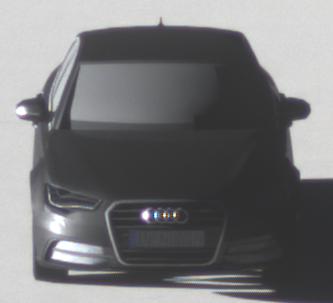
Make: Audi
Model: A6 2.0 TFSI
Detailed model: A6 (C7) Limousine
Model produced from: 2011/10
Model produced until: 2014/09
Doors: 4
Color: black
Road condition: dry road
Daytime: sunrise or sunset
Contrast: high contrast